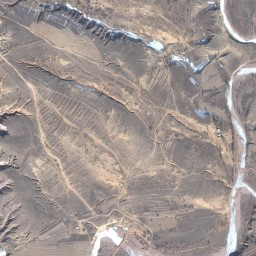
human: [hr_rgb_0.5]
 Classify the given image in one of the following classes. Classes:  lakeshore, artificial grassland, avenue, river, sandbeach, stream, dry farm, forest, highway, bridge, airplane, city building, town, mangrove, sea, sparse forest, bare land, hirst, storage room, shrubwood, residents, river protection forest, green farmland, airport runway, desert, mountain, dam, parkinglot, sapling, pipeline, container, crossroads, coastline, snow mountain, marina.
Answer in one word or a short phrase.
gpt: mountain